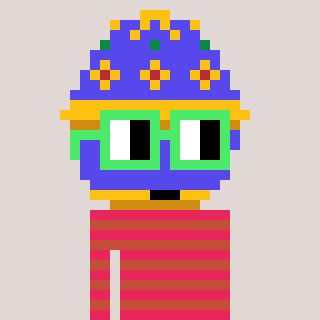
a pixel art character with square light green glasses, a faberge-shaped head and a rust-colored body on a warm background